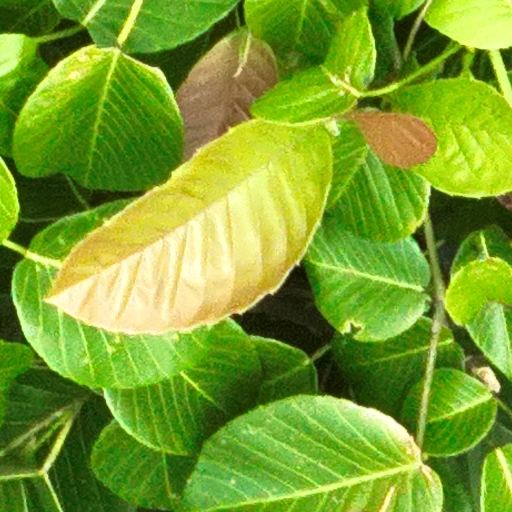
Species: Hura crepitans
GBIF accepted scientific name: Hura crepitans
Crown area (m\u00b2): 361.14